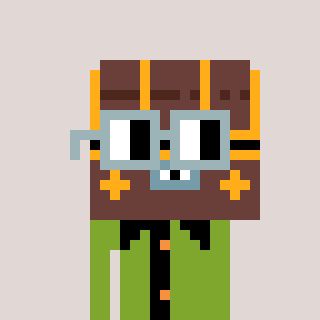
a pixel art character with square dark gray glasses, a treasure chest-shaped head and a slimegreen-colored body on a warm background